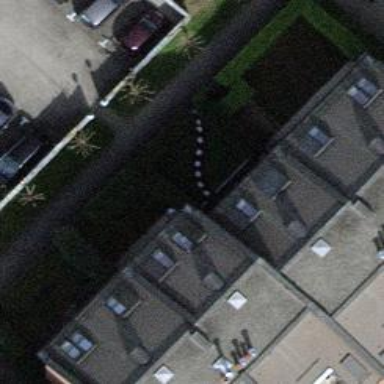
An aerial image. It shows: Garden surrounded by fence.